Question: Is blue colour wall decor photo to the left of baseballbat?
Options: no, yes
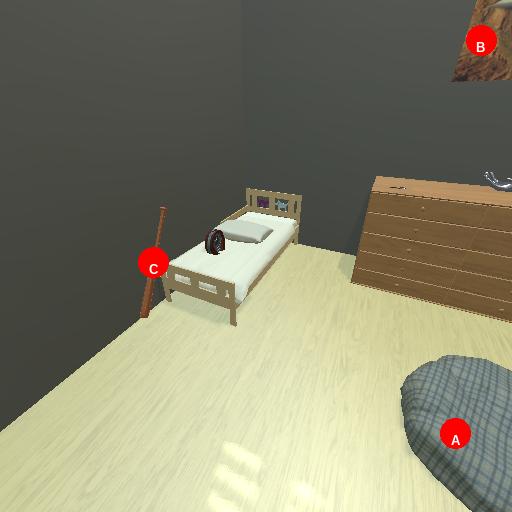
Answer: no